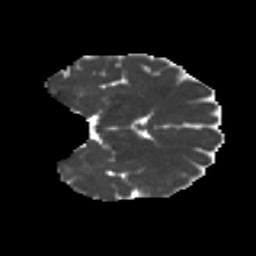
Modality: MD
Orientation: coronal
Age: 31
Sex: male
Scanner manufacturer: ge
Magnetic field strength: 3 T
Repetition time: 7.8 s
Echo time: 0.061 s